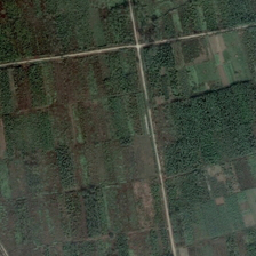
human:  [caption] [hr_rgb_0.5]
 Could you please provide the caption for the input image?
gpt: two roads crossing with each other separate this green farmland .

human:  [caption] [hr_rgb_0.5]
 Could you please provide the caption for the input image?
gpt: A Cross Ridge divides the green farmland into four parts.

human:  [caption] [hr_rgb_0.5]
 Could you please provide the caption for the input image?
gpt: two roads crossing vertically are located in a farmland .

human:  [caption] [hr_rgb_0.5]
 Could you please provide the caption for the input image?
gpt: The cross separates the green farmland into four pieces.

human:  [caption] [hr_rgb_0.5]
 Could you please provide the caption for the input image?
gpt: a croissant crest separates the green agricultural land into four pieces.